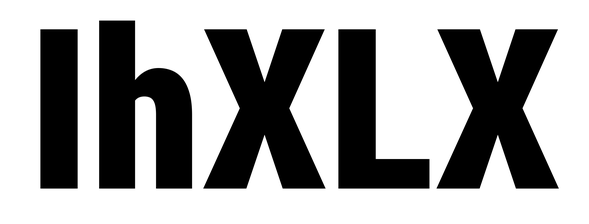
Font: Roboto_Condensed_Black